Question:
How to change the bottom menu color white to black in flutter.
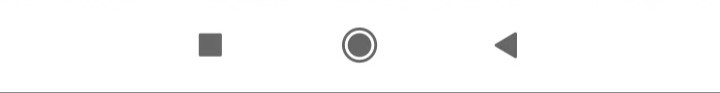
Answer: Try this code:
'''
import 'package:flutter/services.dart';
final color = Colors.orange;
final myTheme = SystemUiOverlayStyle.light.copyWith(systemNavigationBarColor: color);
SystemChrome.setSystemUIOverlayStyle(myTheme);
'''